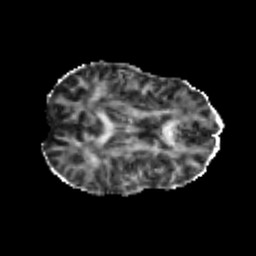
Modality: FA
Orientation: axial
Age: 24
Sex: female
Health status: healthy
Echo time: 0.074 s